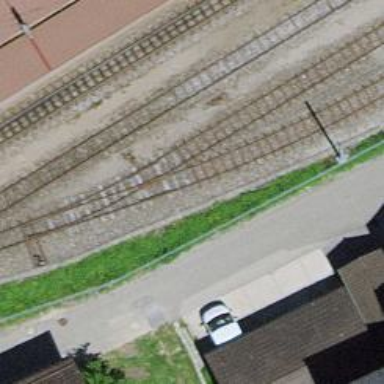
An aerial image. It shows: Narrow-gauge railway with electrified tracks using contact line. Located in service yard with one track.